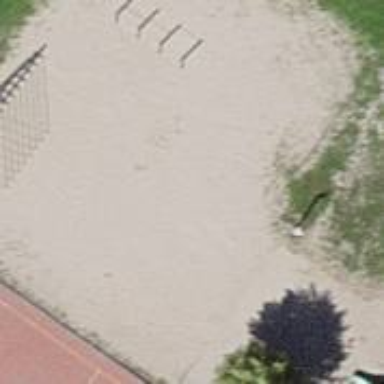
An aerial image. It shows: Playground area for leisure land.